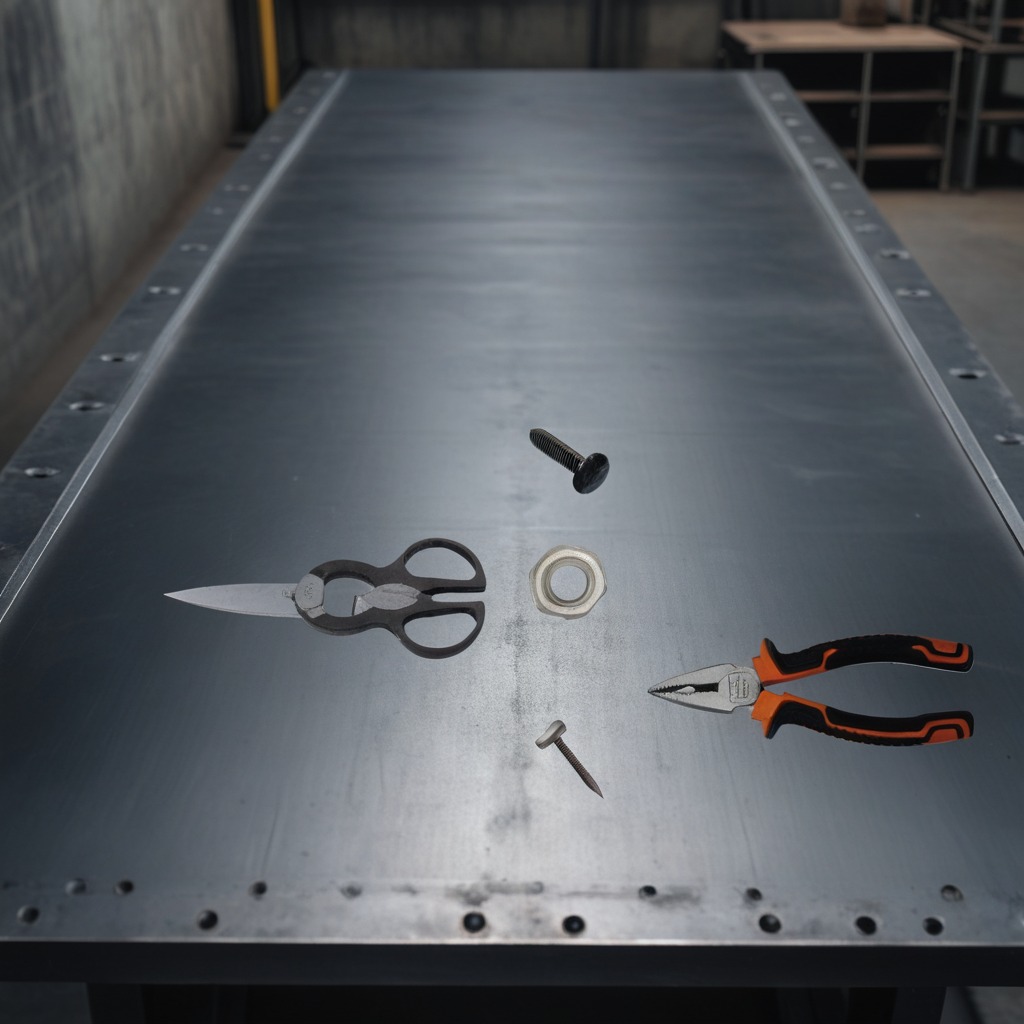
A metal machine screw, an iron nail, pliers, a metal nut, and a pair of scissors are lying on the cold steel table in a mining workshop.